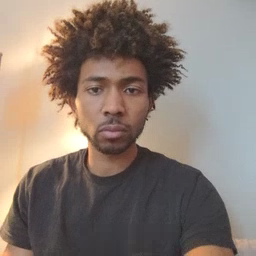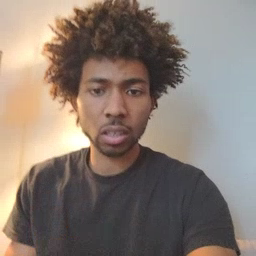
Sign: hate